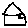
Label: house